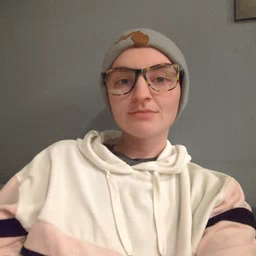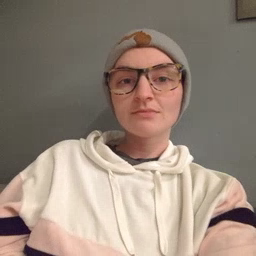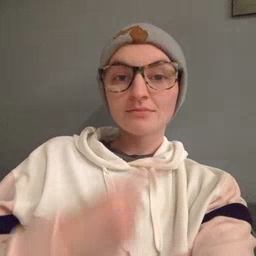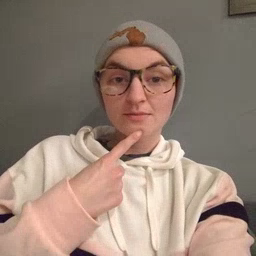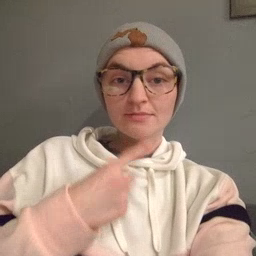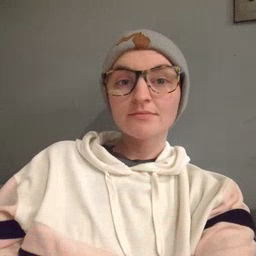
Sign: say